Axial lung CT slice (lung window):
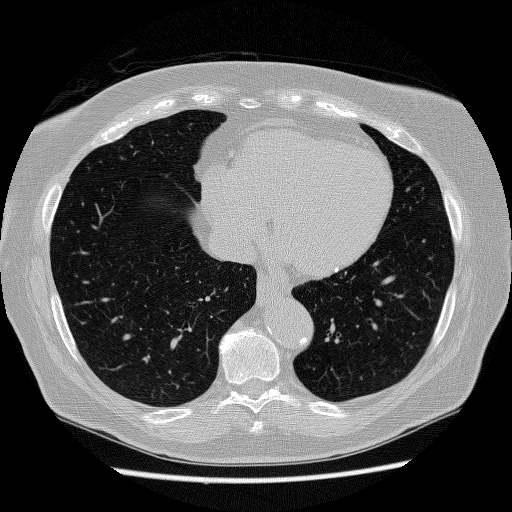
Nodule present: no